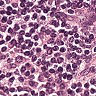
Metastatic tissue present: no